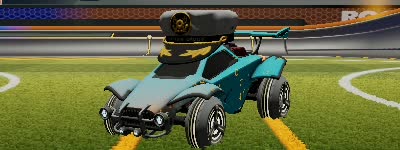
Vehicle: octane